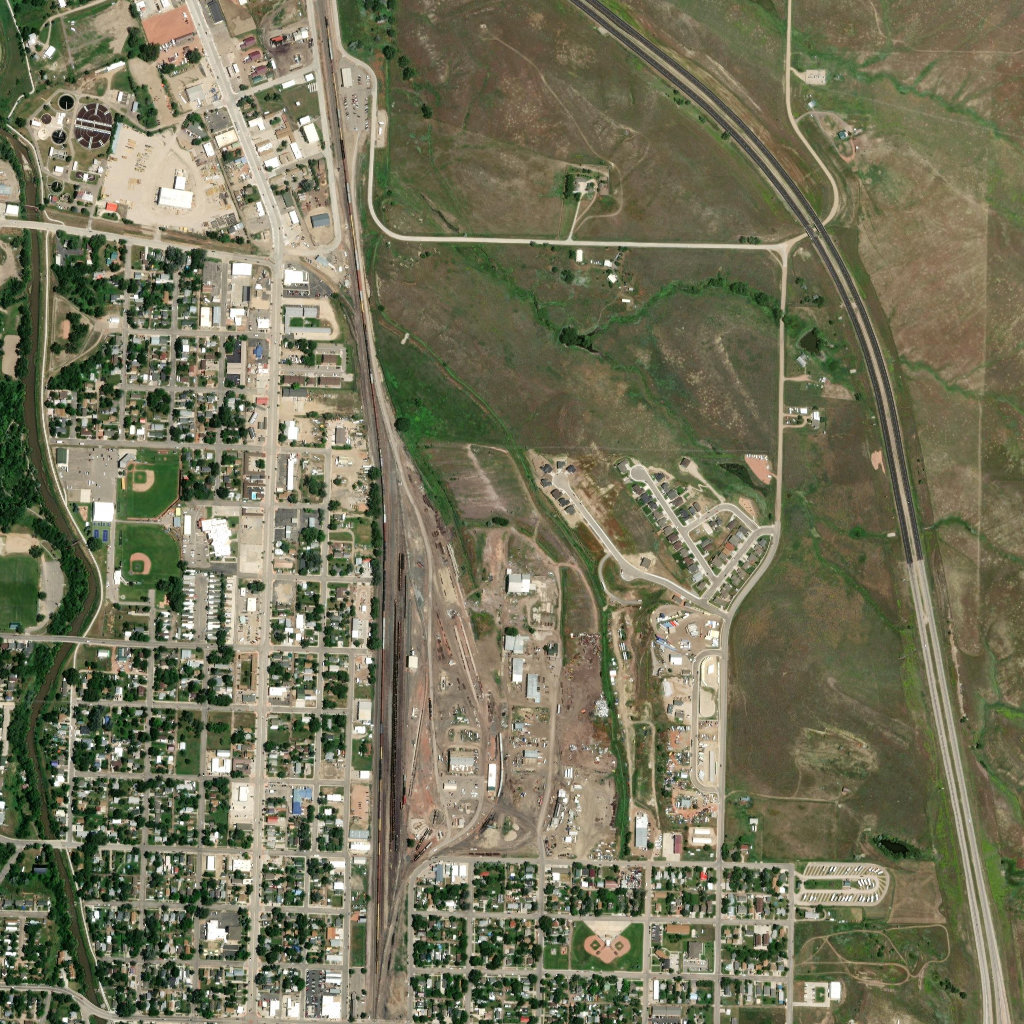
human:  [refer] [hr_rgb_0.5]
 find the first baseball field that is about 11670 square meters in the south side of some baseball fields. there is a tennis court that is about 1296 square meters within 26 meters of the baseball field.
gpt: <box>[[12, 51, 17, 56, 0]]</box>